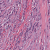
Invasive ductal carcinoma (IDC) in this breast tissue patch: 1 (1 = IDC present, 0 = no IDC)